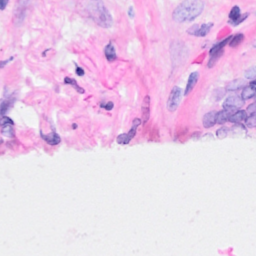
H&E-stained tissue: Breast